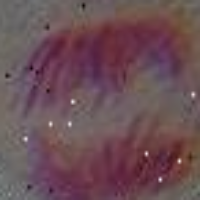
Label: anaphase